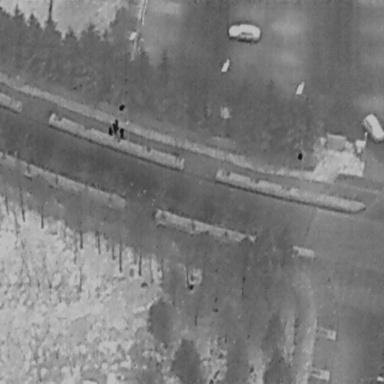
There are three Cars in the infrared image.